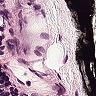
Metastatic tissue present: no